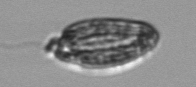
Label: Katodinium_or_Torodinium